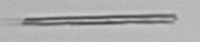
Label: fiber